Question: I am new to web scraping, and am trying to use python to scrape specific contents from this page: <URL>
The data that I need to get is the counts (don't even need the names) of attorneys for each district in the list, both historical, and recent.
I have googled and imported beautiful soup and dryscape. I've read through several tutorials, but I don't know javascript, so I'm having a hard time figuring out which package is best, and how to alter the sample codes I have found.
edit: I don't have a subscription to this database, but when I look at the source code, I can see all the data that I need:

This shows a list of names when one district and one time period are selected; essentially, what I need is a way to iterate this automatically and store the output, sorted by district.
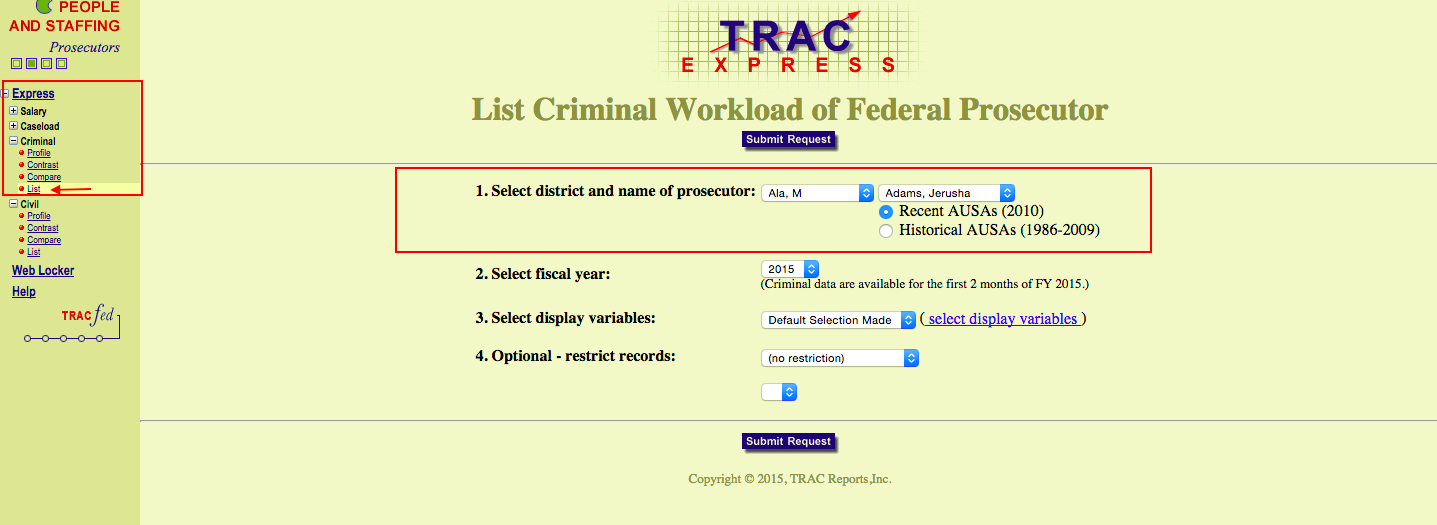
Answer: In most cases you don't need to know JavaScript to do web scraping.
Open your developer tools, tab and try changing districts in the form. You'll see that your browser does http requests to some addresses: one of those contains the data you need:

Browser performs a GET resuest to an address like <URL> and gets a response that looks like this one:
'''
<SCRIPT LANGUAGE="JavaScript">
<!--
var group= new Array() ;
group[0] = new Array("Aguilar, Arturo","14006");
group[1] = new Array("Albert, Jerry R.","00113");
group[2] = new Array("Alexander, Bret S.","13950");
group[3] = new Array("Anderson, Beverly K.","10220");
group[4] = new Array("Arellano, Raquel","00114");
group[5] = new Array("Bachus, Alison S.","13936");
group[6] = new Array("Barry, Patrick T.","13937");
group[7] = new Array("Battista, Frederick A.","00119");
group[8] = new Array("Bibles, Camilla","00121");
group[9] = new Array("Bostwick, Reese V.","00123");
group[10] = new Array("Boyle, John Z.","10223");
group[11] = new Array("Brown, Christopher A.","13982");
group[12] = new Array("Bullis, Paul","14005");
group[13] = new Array("Cabanillas, Cristina M.","00126");
group[14] = new Array("Cassell, Matthew Colson","14017");
group[15] = new Array("Cerow, Darcy A.","00127");
group[16] = new Array("Christiansen, Callie","14010");
group[17] = new Array("Clausen, Monte C.","00132");
group[18] = new Array("Clemens, Shelley K. G.","13931");
group[19] = new Array("Cocio, Fredrick A.","13945");
group[20] = new Array("Corbin, Carmen","13996");
group[21] = new Array("Coughlin, Robert E.","14022");
group[22] = new Array("Davenport, Gordon","13985");
group[23] = new Array("DeJong, Sarah Elizabeth","14014");
group[24] = new Array("Decosta, Sabrina","13952");
group[25] = new Array("Dejoe, Ryan","14001");
group[26] = new Array("Demarais, Ann L.","13962");
group[27] = new Array("Dokken, Roger W.","00135");
group[28] = new Array("Duryee, Carin","00138");
group[29] = new Array("Eltringham, Matthew G.","14019");
group[30] = new Array("Evans, John Reynolds","05657");
group[31] = new Array("Feldmeier, Mary Sue","00142");
group[32] = new Array("Fellrath, Robert A.","13981");
group[33] = new Array("Ferg, Bruce M.","10234");
group[34] = new Array("Ferraro, D. Thomas","10236");
group[35] = new Array("Figueroa, Jesse J.","00143");
group[36] = new Array("Fisher, Joshua Ivan","14012");
group[37] = new Array("Flannigan, David P","10237");
group[38] = new Array("Fugitive","00141");
group[39] = new Array("Galati, Frank T.","13927");
group[40] = new Array("Galbraith, Charles","13998");
group[41] = new Array("Granoff, Jonathan B.","10241");
group[42] = new Array("Granoff, Liza M.","13941");
group[43] = new Array("Green, Jennifer E.","13954");
group[44] = new Array("Greer, Dyanne C.","10242");
group[45] = new Array("Hanley, Joseph","13997");
group[46] = new Array("Hansen, Sandra M.","00153");
group[47] = new Array("Healey, Kyle","13994");
group[48] = new Array("Hernandez, Rachel","00155");
group[49] = new Array("Hodahkwen, Marnie","14002");
group[50] = new Array("Hollon, Leta","13971");
group[51] = new Array("Hopkins, Kimberly E.","13989");
group[52] = new Array("Howe, Randall","13969");
group[53] = new Array("Hurley, Emory T.","10248");
group[54] = new Array("Hyder, Charles F.","00159");
group[55] = new Array("Jennis, Lisa","00161");
group[56] = new Array("Kasprzyk, Brian","13976");
group[57] = new Array("Kelly, Kristen","14003");
group[58] = new Array("Kern, David A.","00166");
group[59] = new Array("Kim, Wendy","13991");
group[60] = new Array("Kimmins, Lynnette","00167");
group[61] = new Array("Kirby, Vincent Q.","00168");
group[62] = new Array("Kleindienst, Wallace H.","00170");
group[63] = new Array("Kleiner, Albert L.","10255");
group[64] = new Array("Knapp, James Richard","13940");
group[65] = new Array("Koehler, Joseph E.","00172");
group[66] = new Array("Kokanovich, Mark Samuel","14021");
group[67] = new Array("Lacey, James T.","00174");
group[68] = new Array("Landis, Brent H.","13968");
group[69] = new Array("Langhofer, Kory","13992");
group[70] = new Array("Lanham, Krissa","14009");
group[71] = new Array("Lanza, Dominc","13984");
group[72] = new Array("Laramore, Stephen W.","00175");
group[73] = new Array("Larson, Brian","00176");
group[74] = new Array("Lee, Lawrence C.","13987");
group[75] = new Array("Lee, Michael A.","10258");
group[76] = new Array("Lefkowitz, Claire K.","00177");
group[77] = new Array("Lemke, Kathy","13951");
group[78] = new Array("Levinson, Jennifer F.","13964");
group[79] = new Array("Lewis, Christopher J.","13963");
group[80] = new Array("Lodge, Joseph J.","00180");
group[81] = new Array("Logalbo, Michael D.","13932");
group[82] = new Array("Logan, Steven P.","00181");
group[83] = new Array("Lopez, John R., IV","10261");
group[84] = new Array("Lucca, Jonell L.","13965");
group[85] = new Array("Maingot, Anthony Edward","13939");
group[86] = new Array("Markovick, Erick","00183");
group[87] = new Array("Marlowe, Joelyn D.","00184");
group[88] = new Array("McCallum, Erica","13973");
group[89] = new Array("McCormick, Glenn B.","10267");
group[90] = new Array("McDonald, Karen S.","00190");
group[91] = new Array("McGhee, James","14007");
group[92] = new Array("McGhee, Melanie A.","14018");
group[93] = new Array("McLaughlin, Jane E.","13960");
group[94] = new Array("McMurray, Molly","14008");
group[95] = new Array("Meister, Melissa","14004");
group[96] = new Array("Melissa, Karlen","13978");
group[97] = new Array("Mellor, Joshua C.","13988");
group[98] = new Array("Miskell, Robert L.","00193");
group[99] = new Array("Morrissey, Michael T.","00194");
group[100] = new Array("Morse, James B.","13953");
group[101] = new Array("Mosher, Anne E.","00195");
group[102] = new Array("Nelson, Heather H.","13957");
group[103] = new Array("Novitsky, Sharon K.","00198");
group[104] = new Array("Parecki, Josh P.","13958");
group[105] = new Array("Passos, Raynette","00201");
group[106] = new Array("Peery, Amy Elizabeth","14020");
group[107] = new Array("Perkel, Walter P","13977");
group[108] = new Array("Petermann, David P.","10272");
group[109] = new Array("Phillips, Sheila","13979");
group[110] = new Array("Picton, Cory","13972");
group[111] = new Array("Pimsner, David","00203");
group[112] = new Array("Pop, Anca","13999");
group[113] = new Array("Rapp, Kevin M.","00206");
group[114] = new Array("Rassas, Theresa","13970");
group[115] = new Array("Reid-Moore, Christina","13990");
group[116] = new Array("Restaino, Gary M.","10274");
group[117] = new Array("Rocker, Wilbert L., Jr.","13959");
group[118] = new Array("Roetzel, Danny N.","10276");
group[119] = new Array("Rolley, Karen","14000");
group[120] = new Array("Rood, Paul V.","00209");
group[121] = new Array("Russell, Craig Howard","14016");
group[122] = new Array("Sampson, Dimitra H.","13967");
group[123] = new Array("Sardelli, Brian G.","14015");
group[124] = new Array("Savel, Nicole P.","10277");
group[125] = new Array("Scheel, Ann B.","00212");
group[126] = new Array("Schmit, Gerard Micah","13956");
group[127] = new Array("Schneider, Patrick J.","00213");
group[128] = new Array("Sexton, Peter S.","00214");
group[129] = new Array("Sharda, Munish","10278");
group[130] = new Array("Silver, James Anthony","13949");
group[131] = new Array("Simon, Thomas C.","00216");
group[132] = new Array("Spaven, Michelle","13995");
group[133] = new Array("Strange, Elizabeth A.","13961");
group[134] = new Array("Sukenic, Howard D.","10283");
group[135] = new Array("Timm, Craig M.","13983");
group[136] = new Array("Tsethlikai, Serra","00220");
group[137] = new Array("Uhl, Louis","13974");
group[138] = new Array("Van Buskirk, Tracy","13986");
group[139] = new Array("Vercauteren, Keith E.","10285");
group[140] = new Array("Walsh, Janet M.","10286");
group[141] = new Array("Wang, Rui","13993");
group[142] = new Array("Wiles, Jennifer Marie","14011");
group[143] = new Array("Woo, Cassie","13975");
group[144] = new Array("Woo, Raymond K.","13943");
group[145] = new Array("Woolridge, Angela W.","13942");
group[146] = new Array("Zipps, David R.","13980");
parent.frames['form'].changeAUSAMenu(group);
delete group ;
//-->
</SCRIPT>
<HTML><BODY BGCOLOR="#F5F6C8"></BODY></HTML>
'''
Now that sure is a weird way developers chose to respond to AJAX requests (usually client-server interaction on web pages is done with JSON/XML), but nevertheless we can parse that data with not so complicated regular expressions (I'll leave it to you to figure out how to write one that would extract attorney names from the response text).